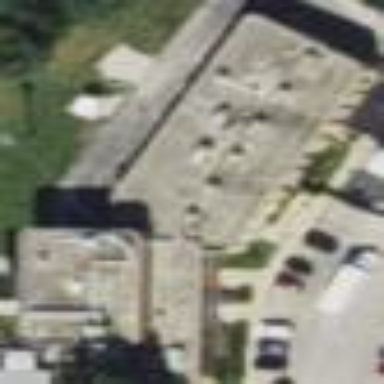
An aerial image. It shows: Public building serving as shelter.